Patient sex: M
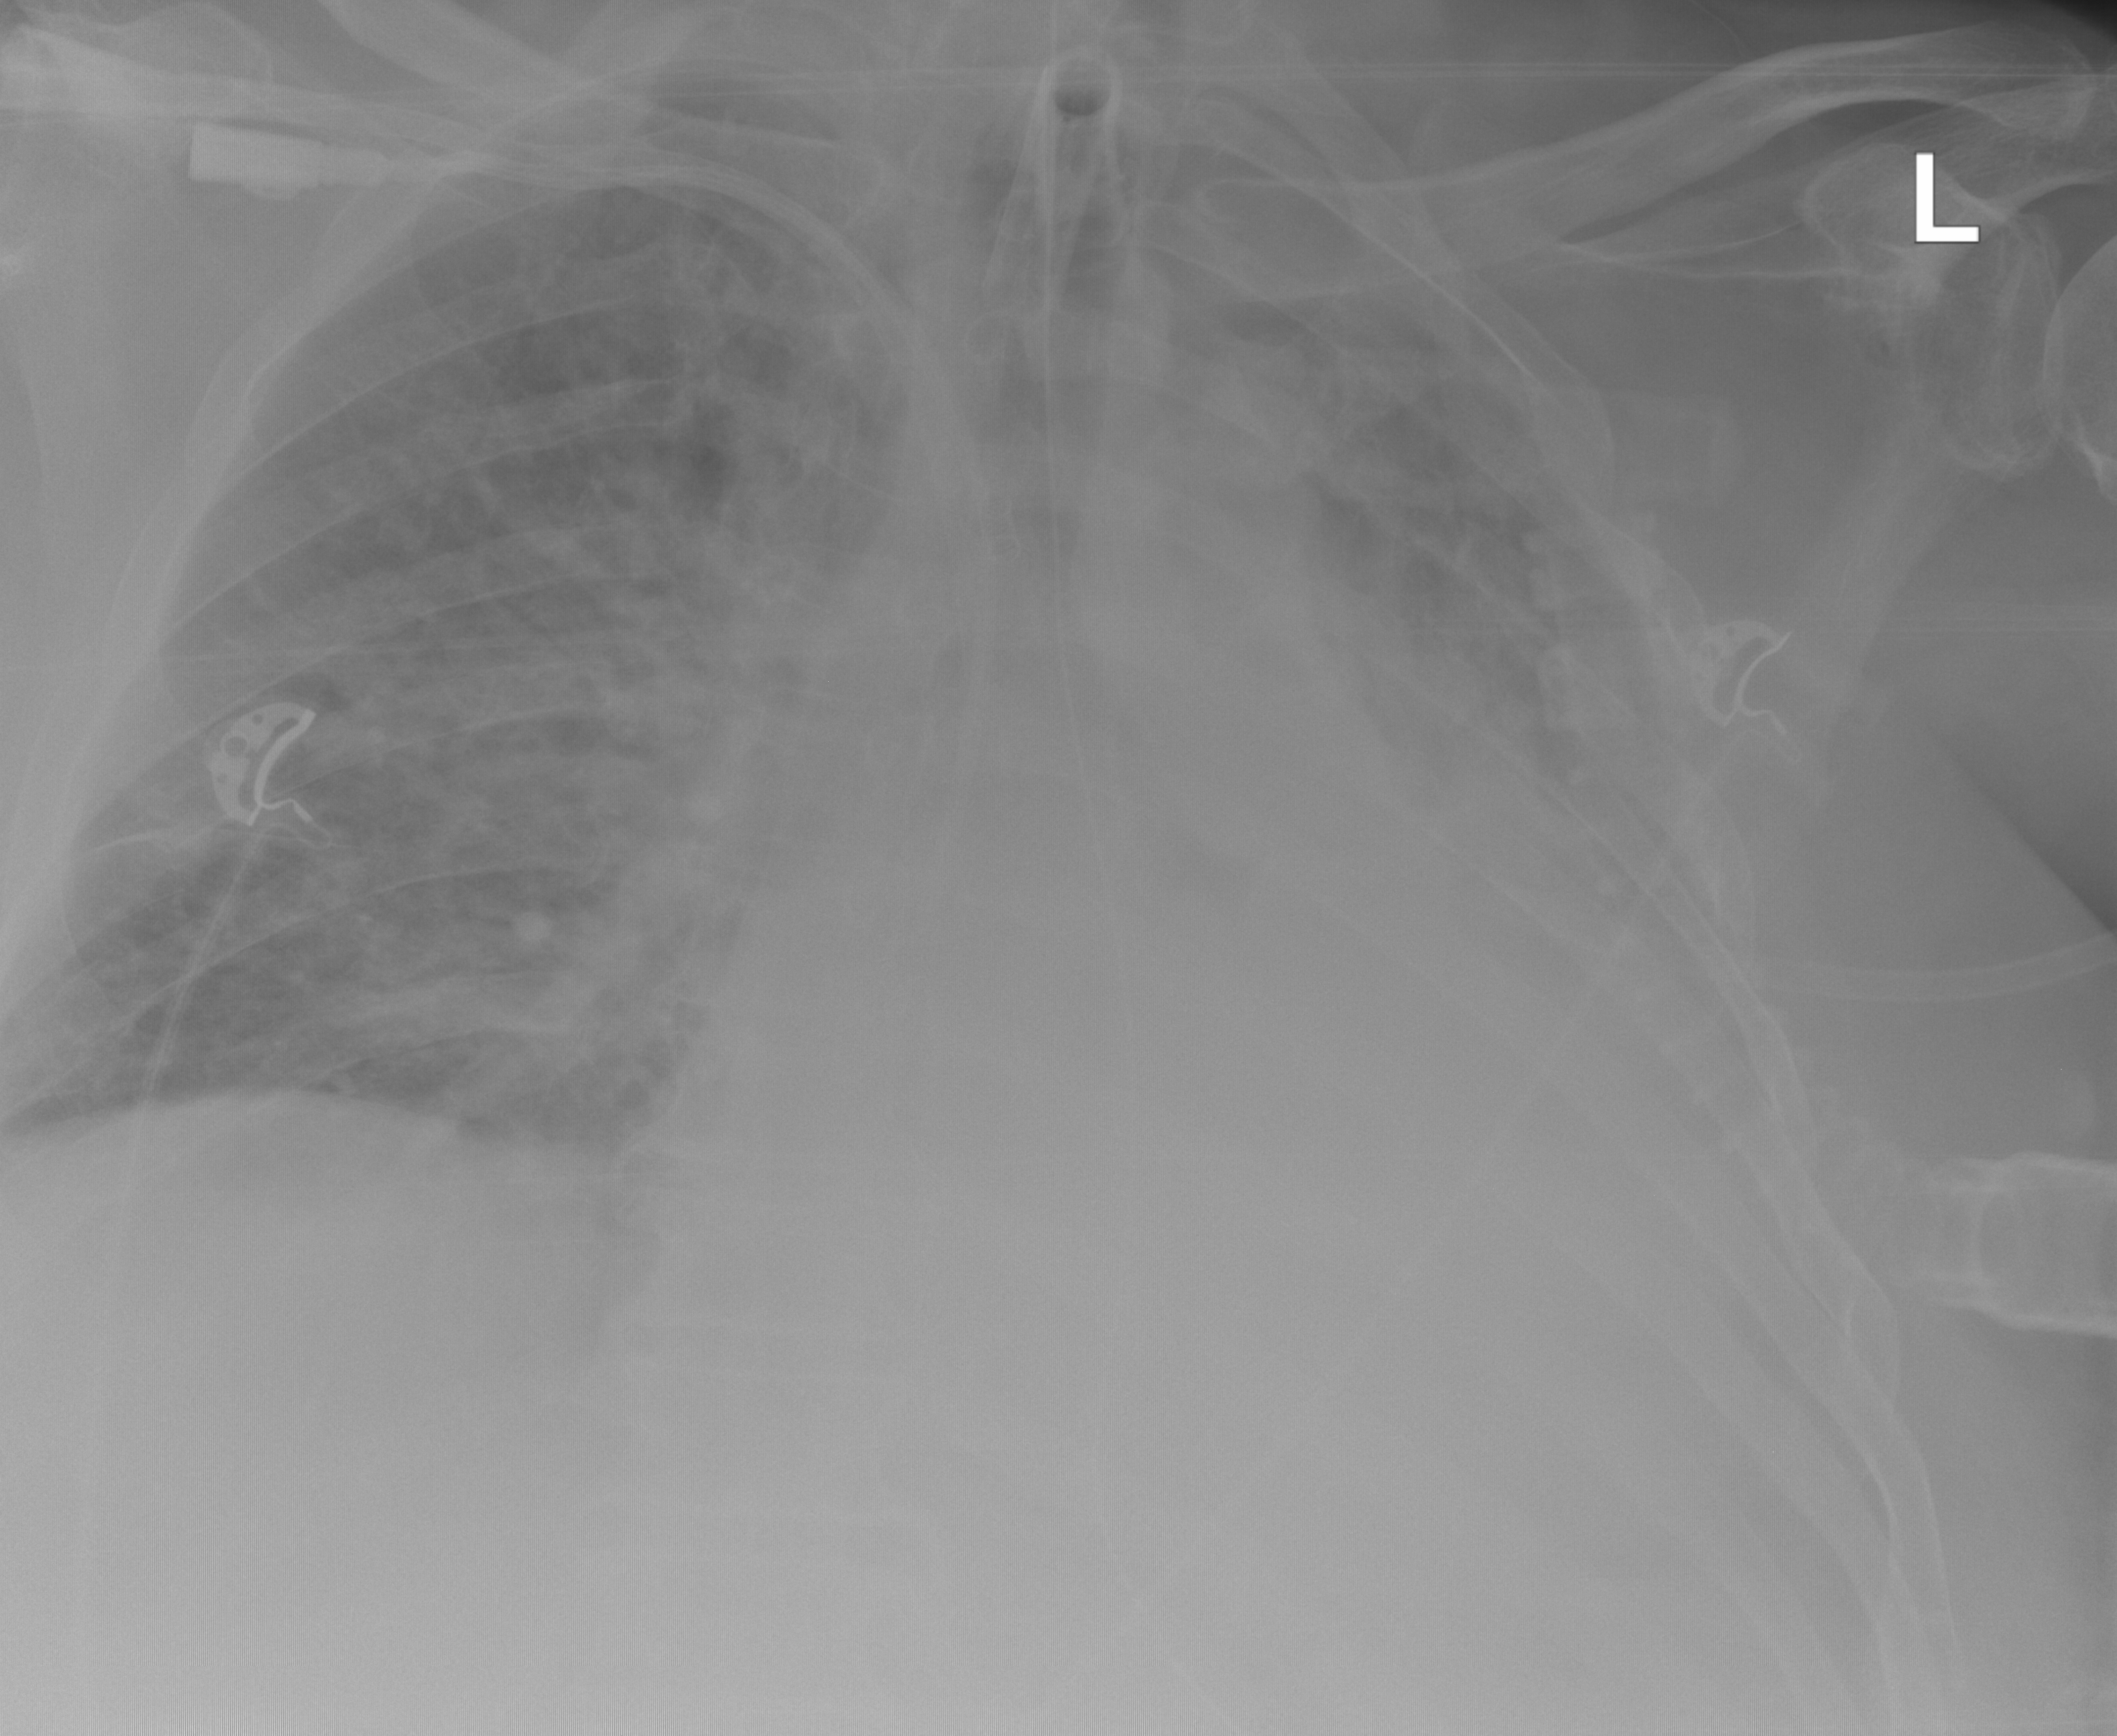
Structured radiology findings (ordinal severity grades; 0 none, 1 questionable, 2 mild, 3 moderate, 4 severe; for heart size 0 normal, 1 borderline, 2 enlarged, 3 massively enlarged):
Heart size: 3
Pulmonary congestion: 2
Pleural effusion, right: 2
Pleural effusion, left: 2
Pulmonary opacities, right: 2
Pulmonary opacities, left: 2
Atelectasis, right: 2
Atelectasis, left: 2